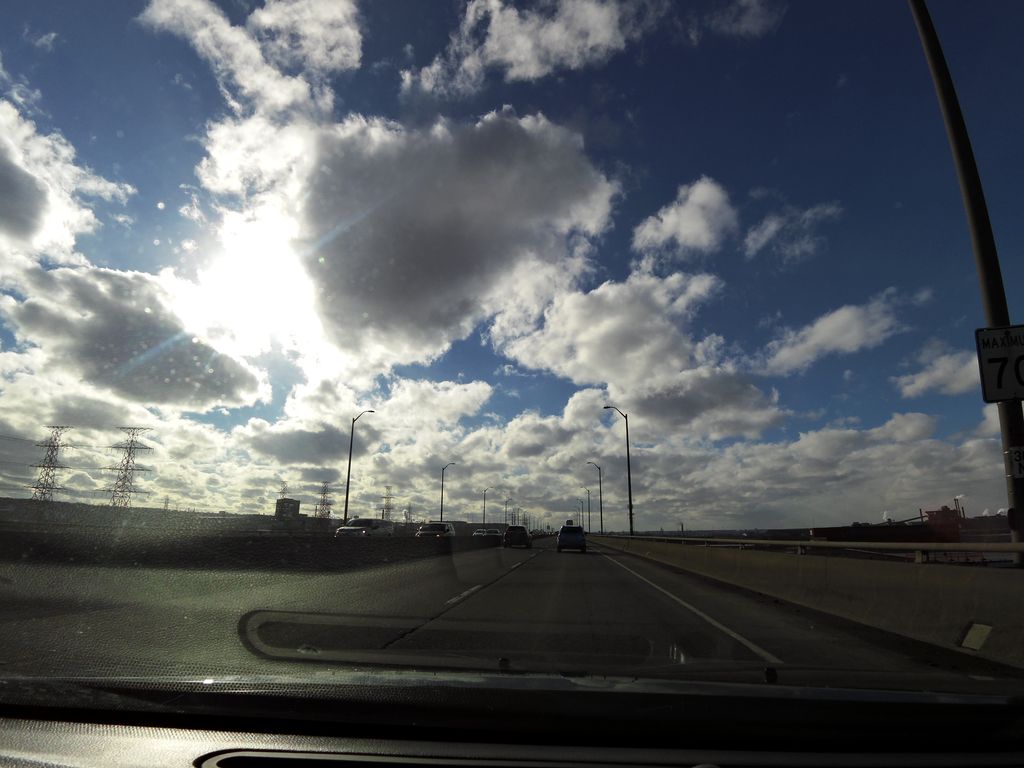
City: hamilton